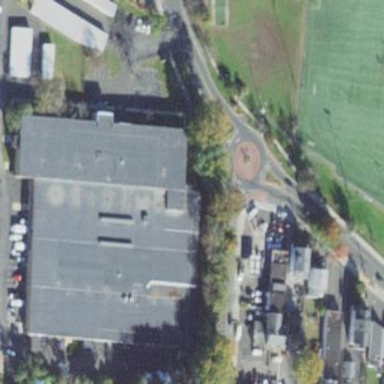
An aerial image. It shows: Part of building.